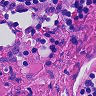
Metastatic tissue present: no